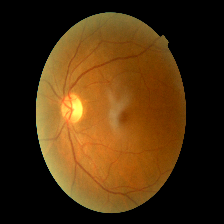
Diabetic retinopathy grade: Mild